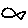
Label: fish